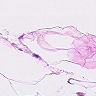
Metastatic tissue present: no